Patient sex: M
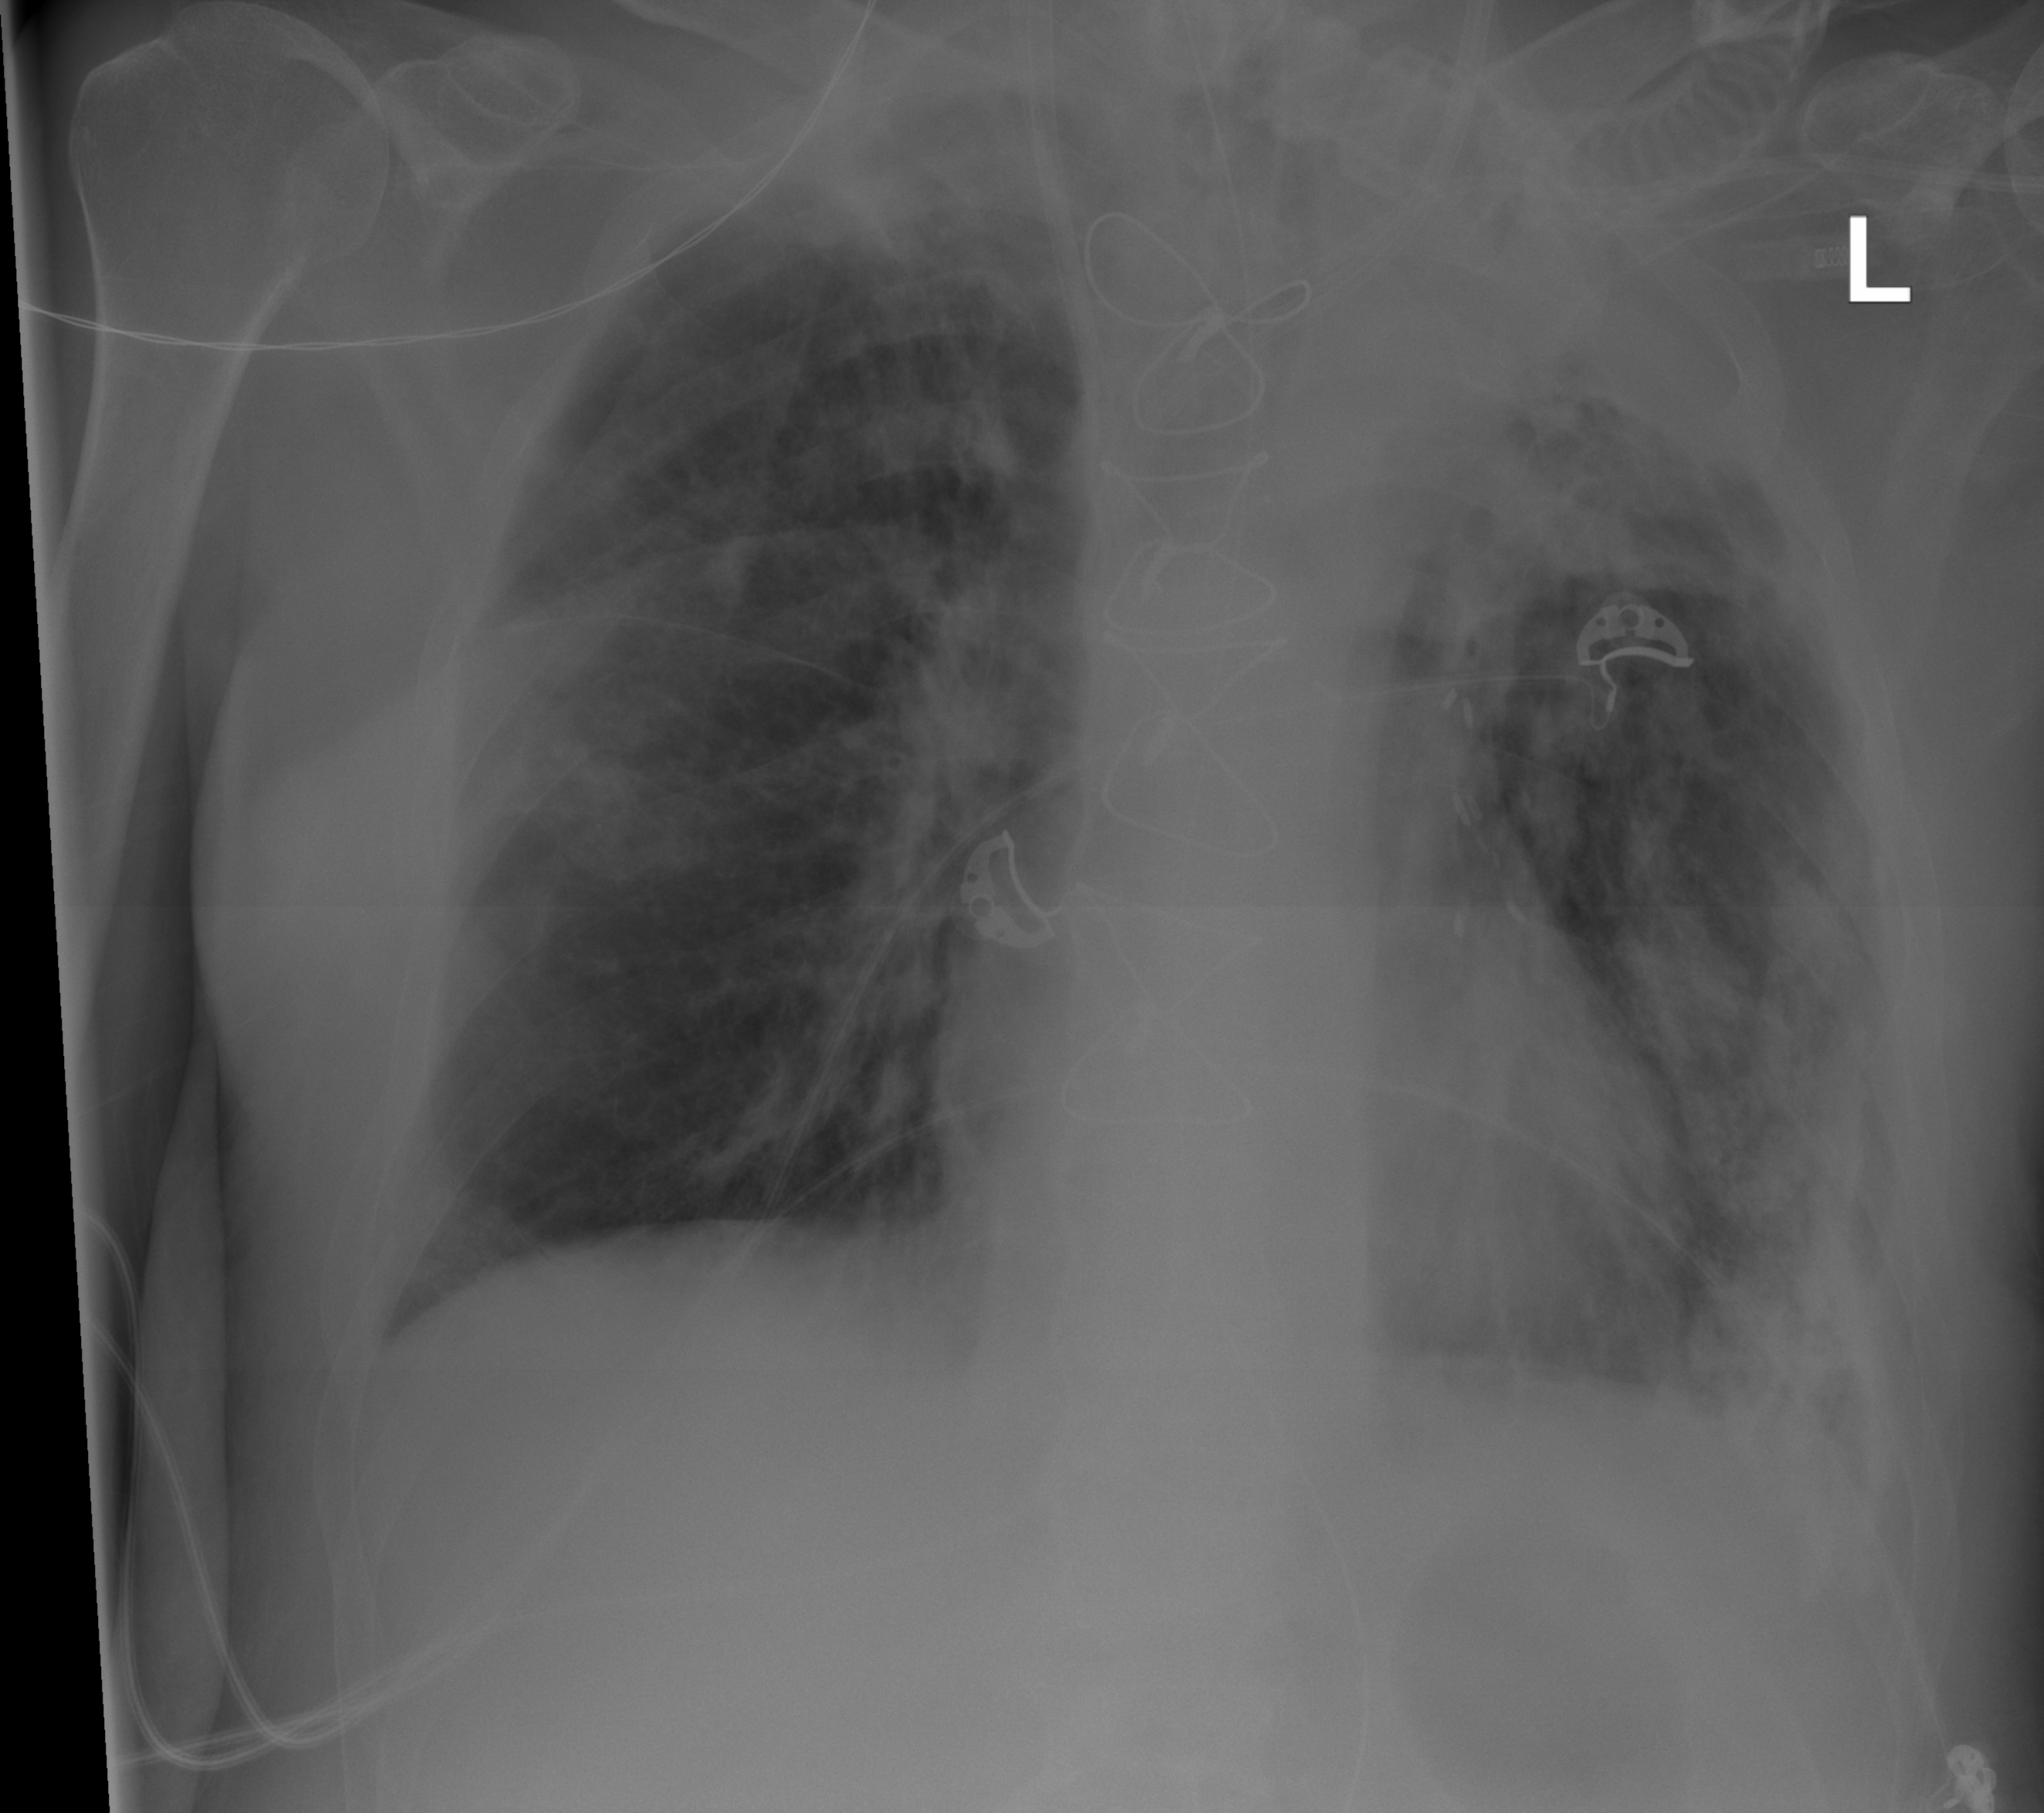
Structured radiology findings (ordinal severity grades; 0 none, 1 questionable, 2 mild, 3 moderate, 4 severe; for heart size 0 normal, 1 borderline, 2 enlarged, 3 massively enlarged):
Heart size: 0
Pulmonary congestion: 0
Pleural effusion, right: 0
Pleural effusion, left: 2
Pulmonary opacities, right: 2
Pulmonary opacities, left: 3
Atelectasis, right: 0
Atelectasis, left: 2